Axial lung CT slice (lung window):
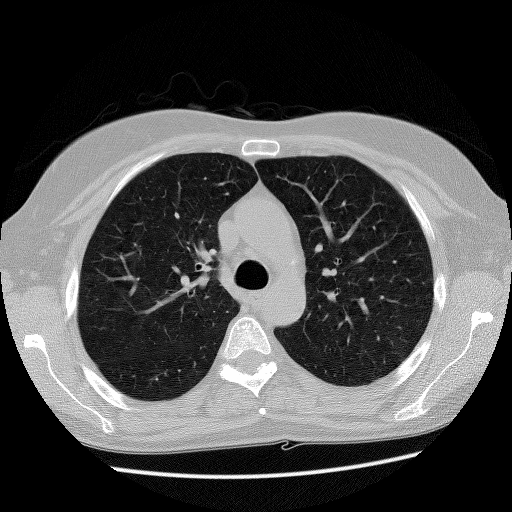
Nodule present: no